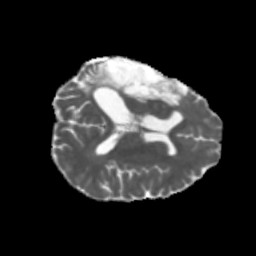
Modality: MD
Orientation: axial
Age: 27
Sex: female
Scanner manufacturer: siemens
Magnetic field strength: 3 T
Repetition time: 5.47 s
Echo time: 0.0854 s